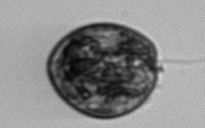
Label: Prorocentrum